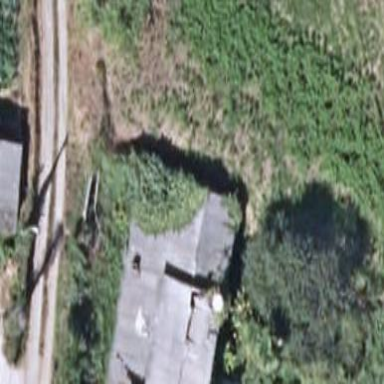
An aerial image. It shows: Simple house.